Question: How do I get dashicons to work in a WordPress meta box? I want to do something similar to the calendar icon that is in the "Publish" meta box next to "Published on".
I have no trouble at all using them as the icon for the custom post type and in the "At a glance" on the dashboard.
This is what I am doing:
'''
#time_control_area #expire:before {
content: "
235";
top: -1px;
}
'''
And this is my result:

I have tried to enque the dashicons styles which has not worked. I cannot find good documentation anywhere on how the dashicons work with WordPress.
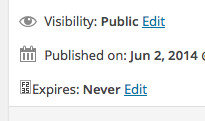
Answer: Inspecting the back end of one of my sites, the styling for each of the ':before' tags that show the WP-default icons seems to be hard coded into 'wp-admin\load-styles.php'.
It looks like you'll need to manually add 'font: 400 20px/1 dashicons;' and possibly some of the other rules to your css to get this to work. Alternately, you could try applying one of the classes WP uses your menu item.
Full css I see for the WP-default icons:
'''
#post-body #visibility:before, #post-body .misc-pub-revisions:before,
.curtime #timestamp:before {
font: 400 20px/1 dashicons;
speak: none;
display: inline-block;
padding: 0 2px 0 0;
top: 0;
left: -1px;
position: relative;
vertical-align: top;
-webkit-font-smoothing: antialiased;
-moz-osx-font-smoothing: grayscale;
text-decoration: none!important;
}
'''